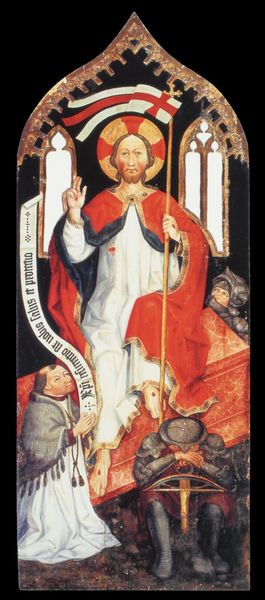
Titel: Auferstandener mit Stifterdarstellung
Künstler: Meister Leonhard von Brixen
Institution: Brixen, Diözesanmuseum
Schlagwörter: blau, fuß, gemälde, hand, mann, umhang, weiß, wunde, fenster, finger, kleid, schwarz, rot, tuch, band, stehen, trauer, fransen, geistlicher, gold, mantel, stehend, schrift, bogen, zwei, stab, fahne, banner, bischof, glaube, kreuz, soldat, ritter, altar, heiligenschein, sarg, spitzbogen, grab, jesus, schultertuch, erhoben, segen, segnen, heiliger, armbrust, schütze, trauern, pfeil, spruchband, schriftband, mal, glorie, male, altarflügel, bommeln